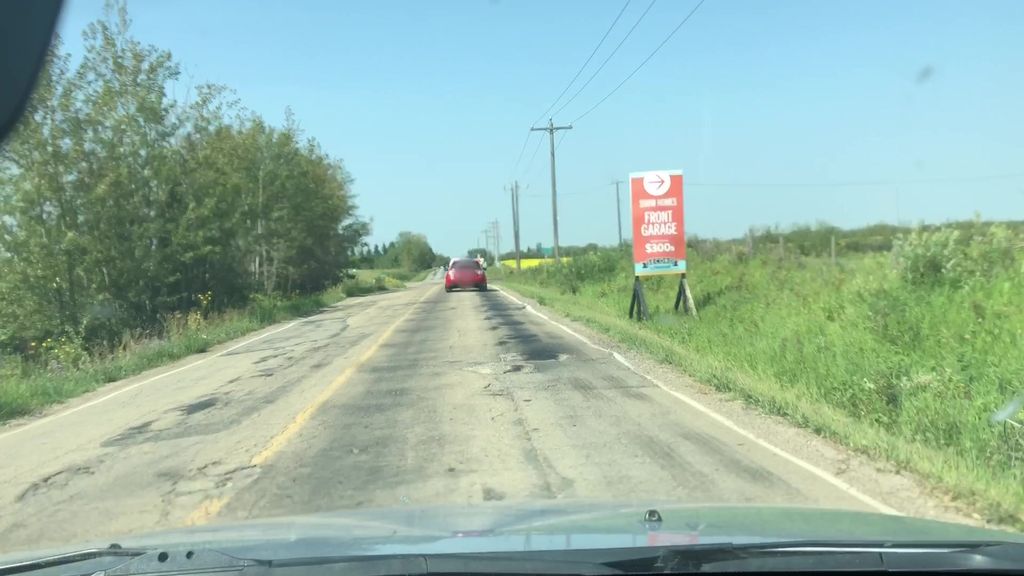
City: edmonton